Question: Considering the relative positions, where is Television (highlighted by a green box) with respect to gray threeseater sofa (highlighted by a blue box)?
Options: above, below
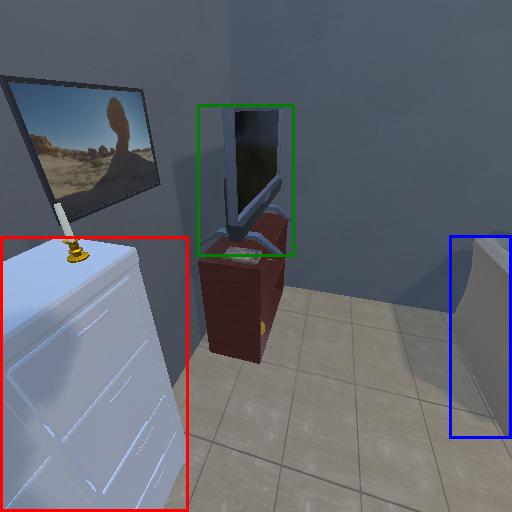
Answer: above